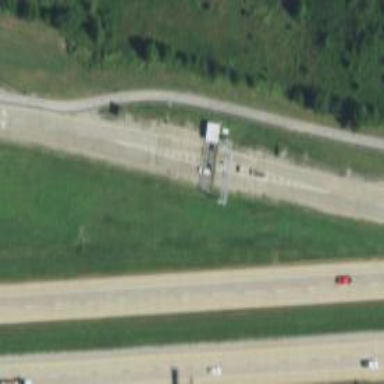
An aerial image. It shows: Toll gantry on the road.